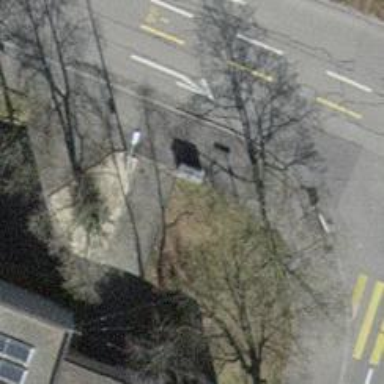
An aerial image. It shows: Power utility street cabinet.